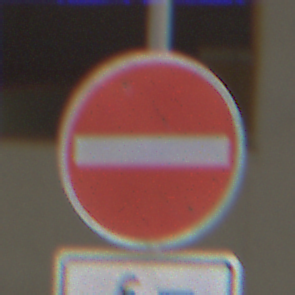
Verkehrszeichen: VerbotDerEinfahrt
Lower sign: EinspurigeFahrzeugeFrei2
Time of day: Midday
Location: Roofed (Urban)
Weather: Overcast
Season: NotSpecified
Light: Artificial